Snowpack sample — Buffalo Mountain, Silverthorne, Colorado, USA (1/25/25, 10:11 AM MST)
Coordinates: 39.6222, -106.1139
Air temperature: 22 °F
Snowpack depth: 110 cm
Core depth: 40 cm
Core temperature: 46.4 °F
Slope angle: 12°, slope face: 102°
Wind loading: high
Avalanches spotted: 0
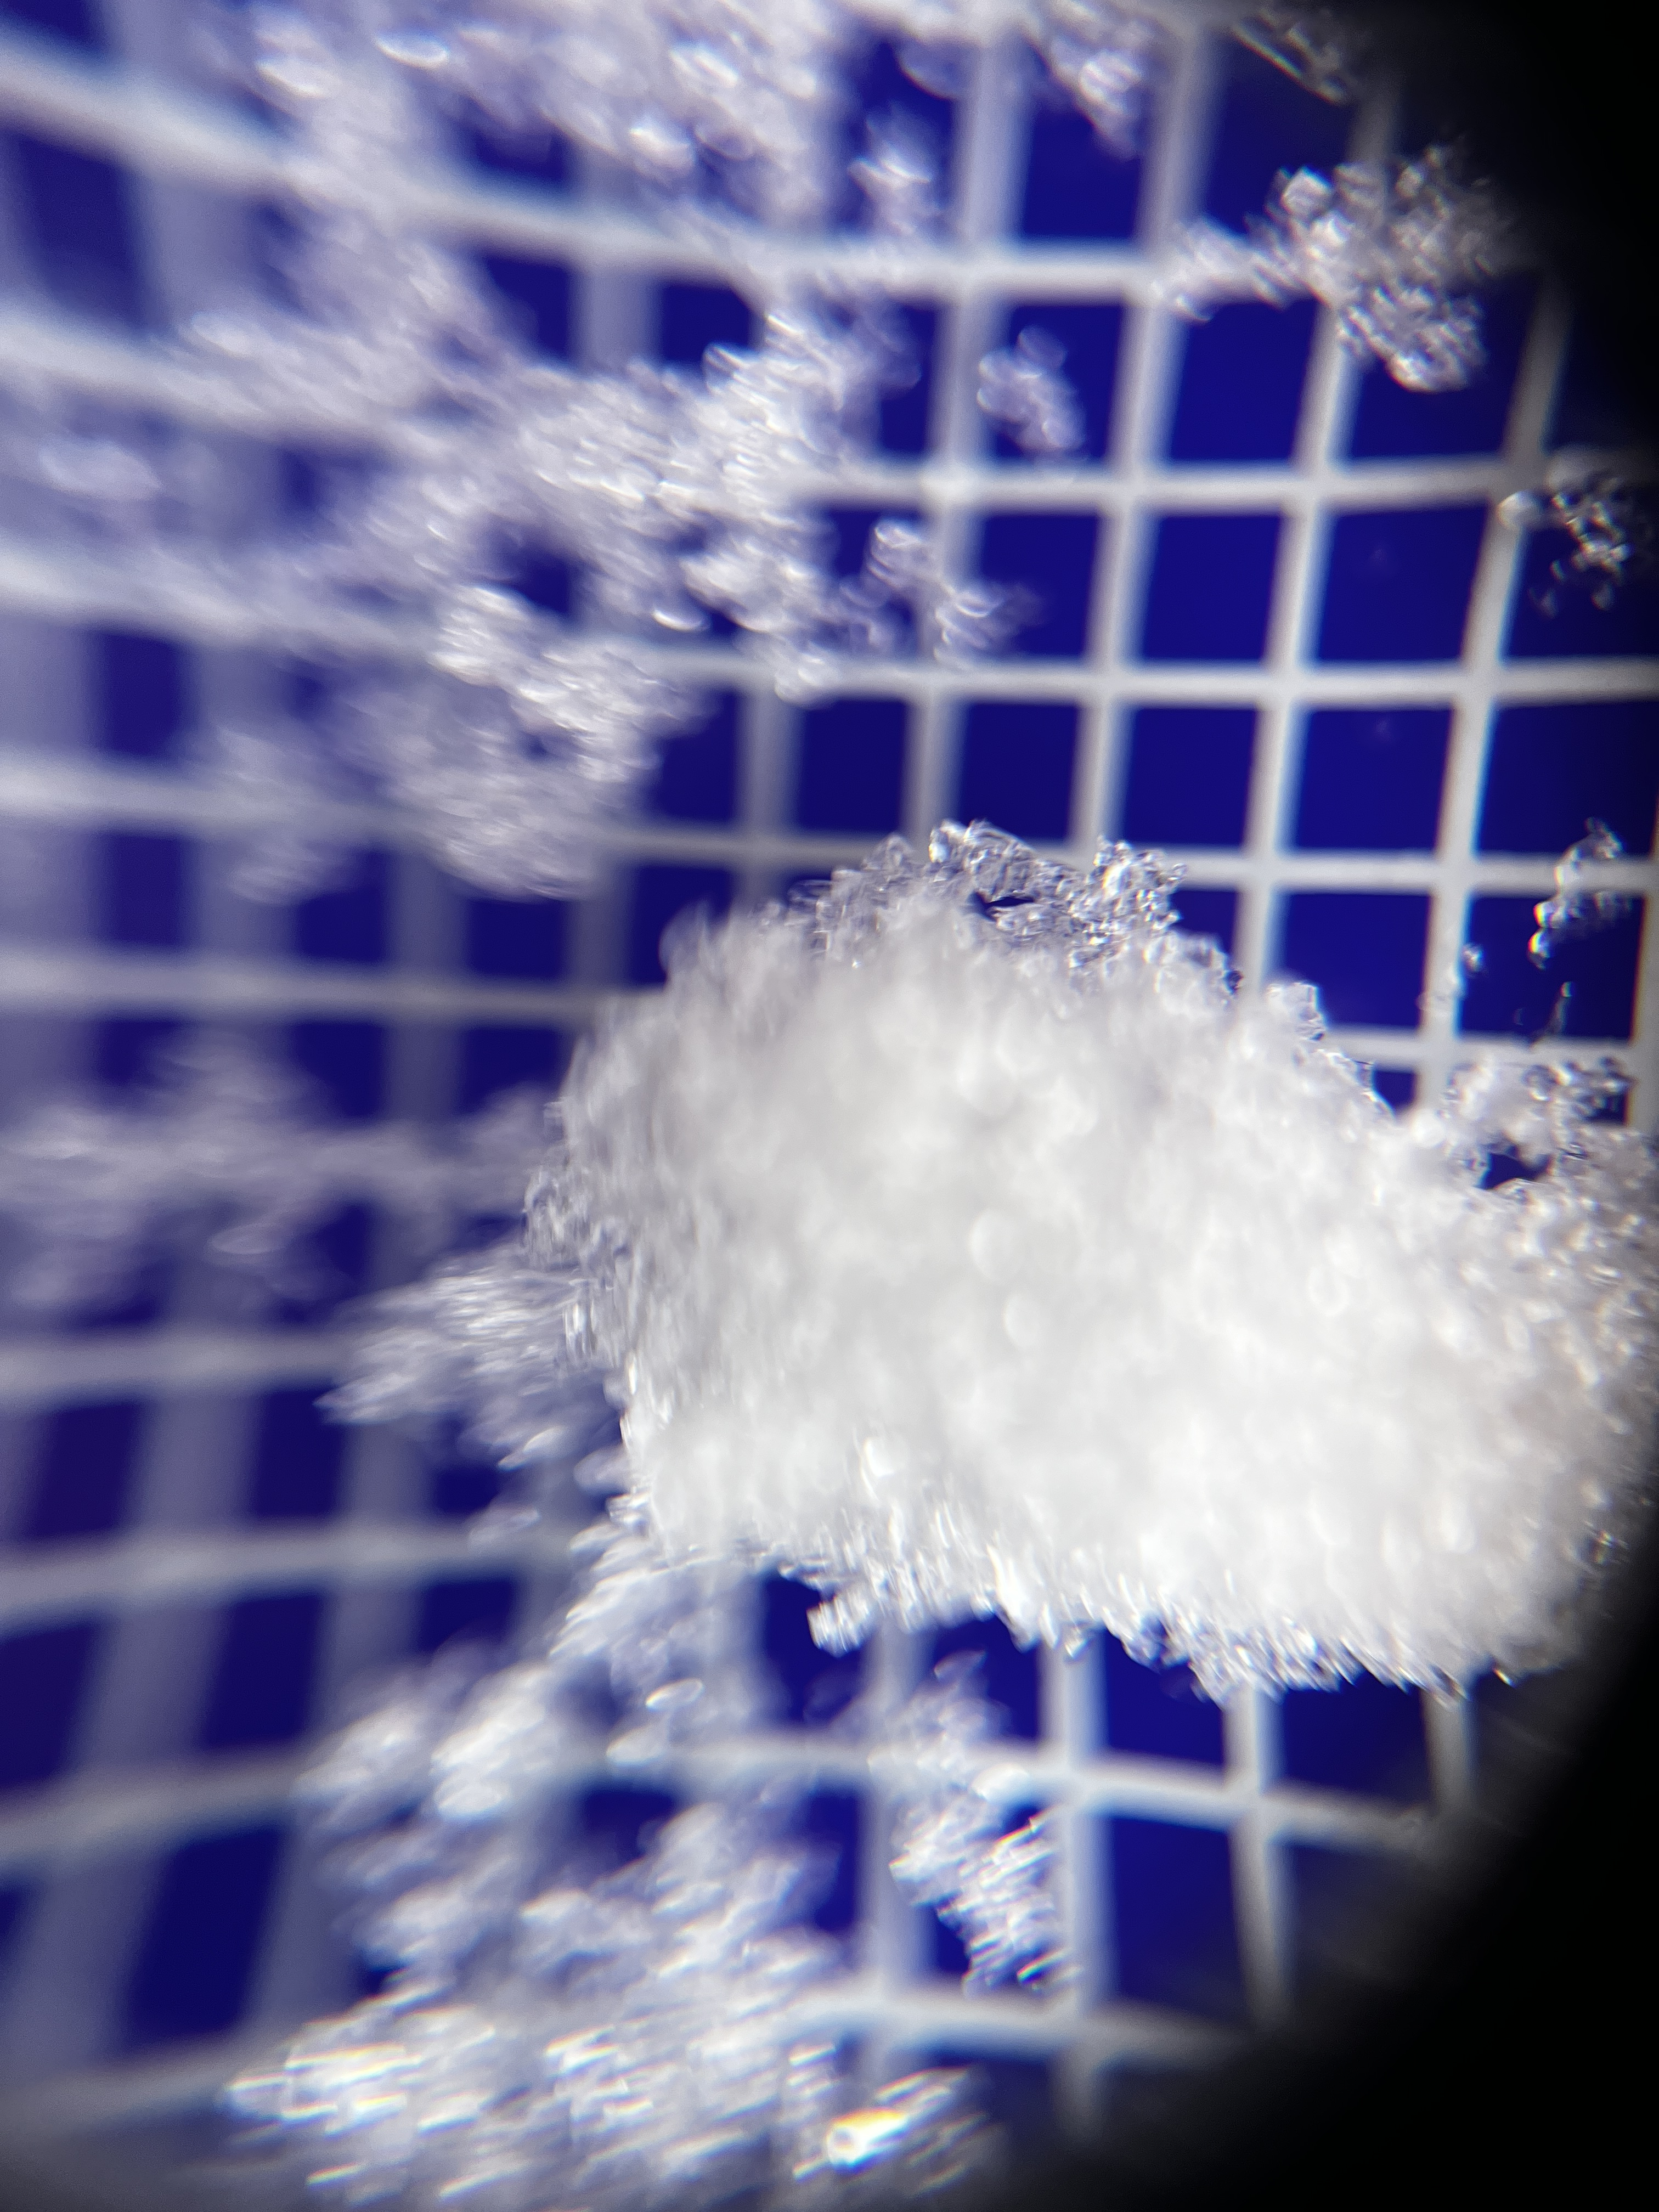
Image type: magnified_profile
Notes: No avalanches nearby, collected on the outskirts of a fire break 15 meters from the treeline, on way to Buffalo and Red Mountain